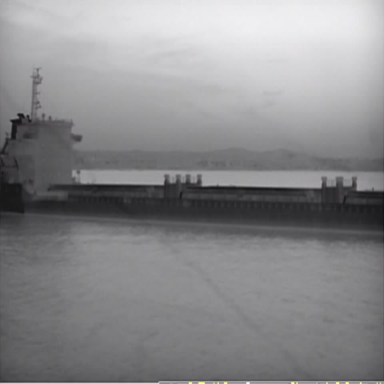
There is a liner in the infrared image.